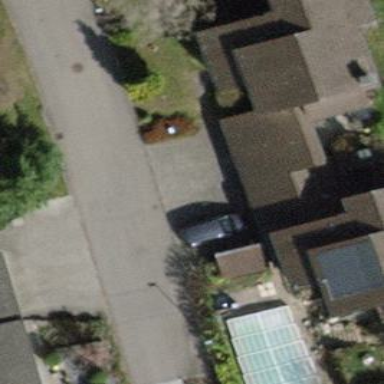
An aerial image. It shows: Detached building.